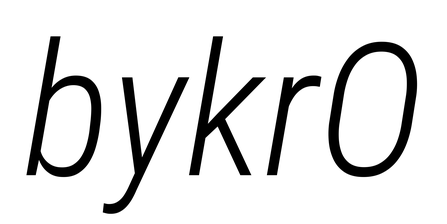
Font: Roboto-Italic_Condensed_Light_Italic